Field crop: maize
Growth stage: 2
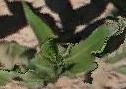
Species: maize